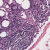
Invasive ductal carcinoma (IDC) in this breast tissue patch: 0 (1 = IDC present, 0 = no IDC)